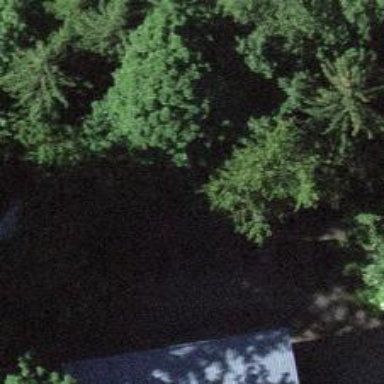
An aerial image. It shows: Shed.